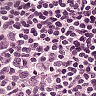
Metastatic tissue present: no